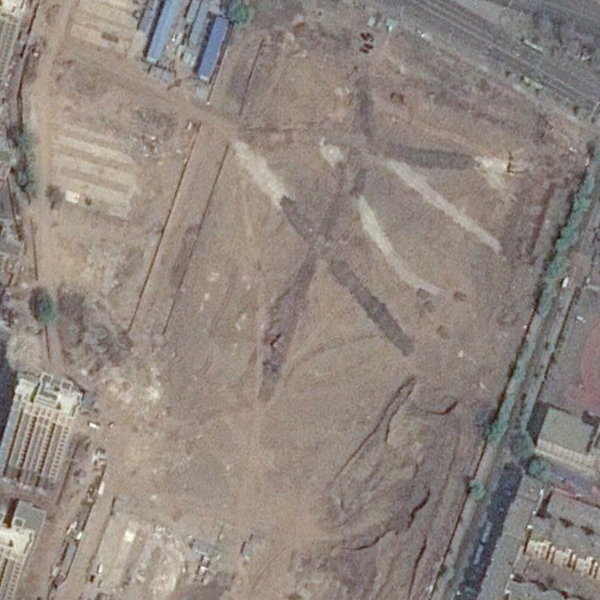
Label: BareLand